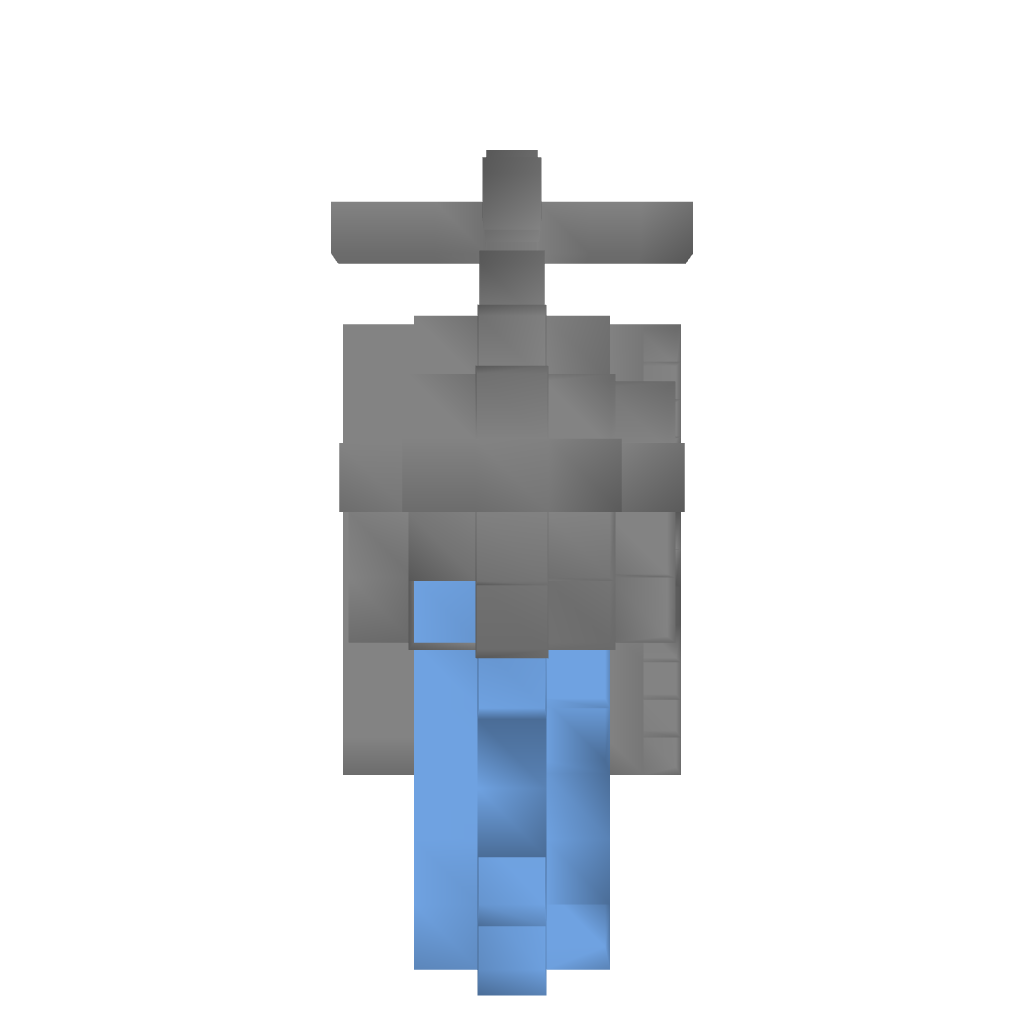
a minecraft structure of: Fantasy Faucet high quality